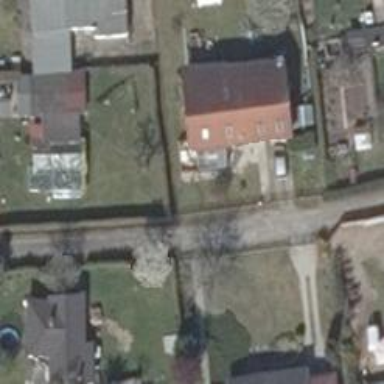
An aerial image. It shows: Residential road with compacted surface.